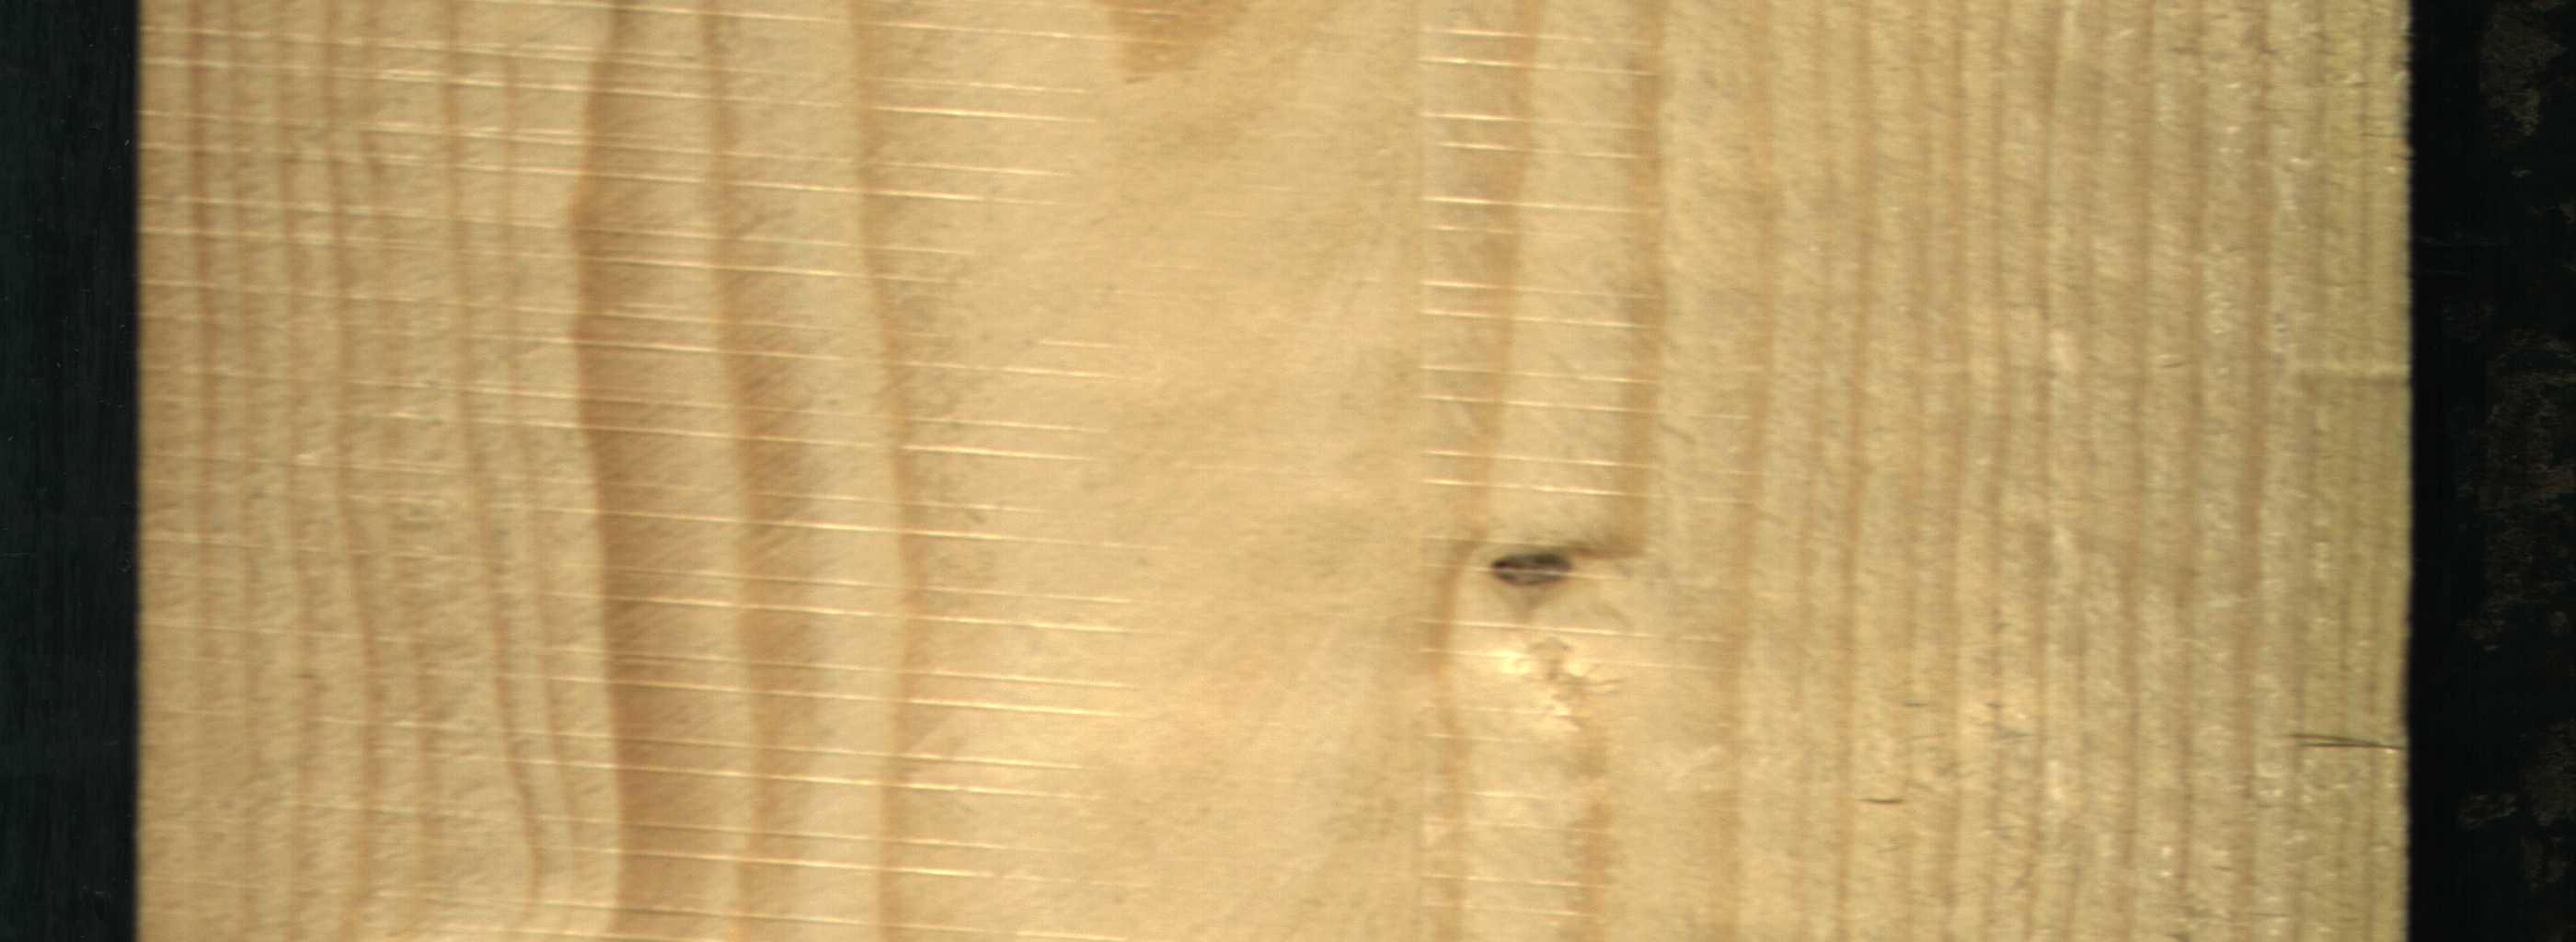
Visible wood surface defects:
Live_Knot